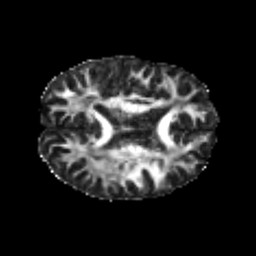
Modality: FA
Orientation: axial
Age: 20
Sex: male
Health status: healthy
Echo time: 0.074 s